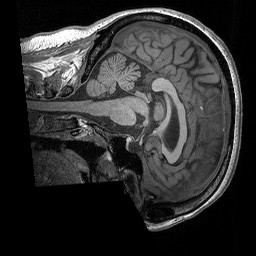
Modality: T1w
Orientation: sagittal
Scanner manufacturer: siemens
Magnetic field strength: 3 T
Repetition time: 2.3 s
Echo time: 0.00298 s